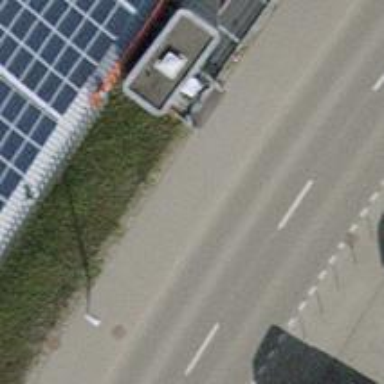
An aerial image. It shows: Asphalt surface.